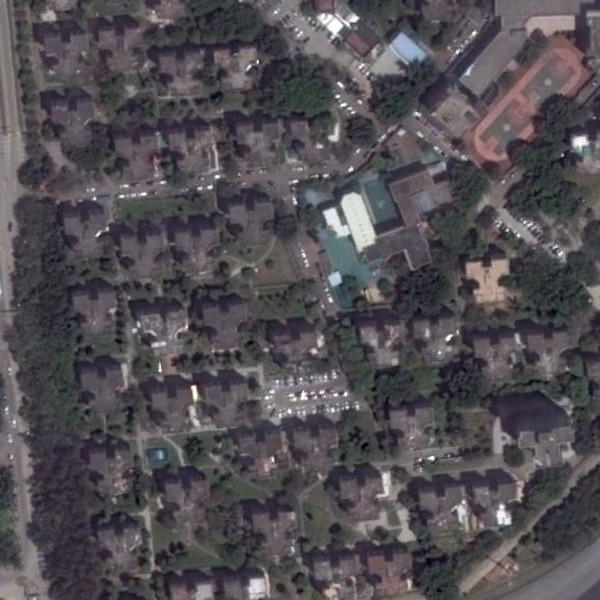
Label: DenseResidential